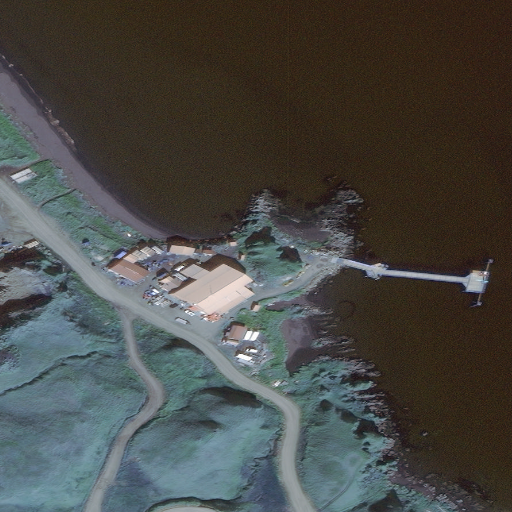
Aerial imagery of cape in Alaska named Kudutux containing only unknown